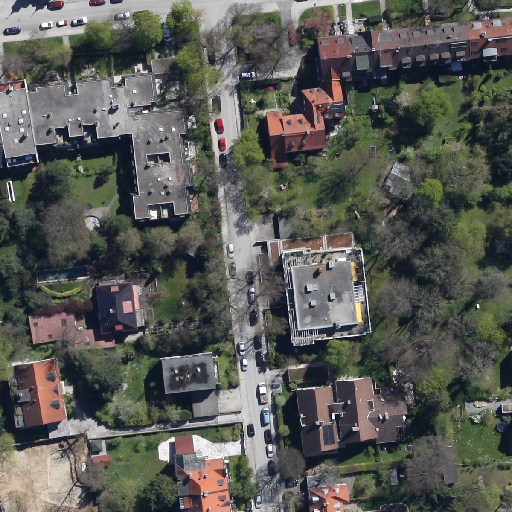
Referring expression: van in the parking area